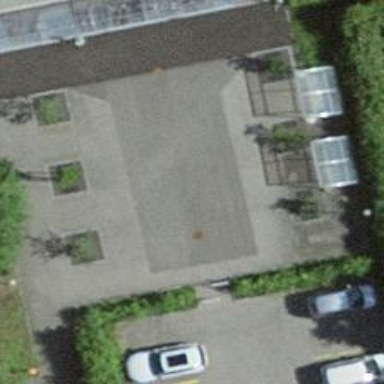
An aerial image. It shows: Bicycle parking area with stands.